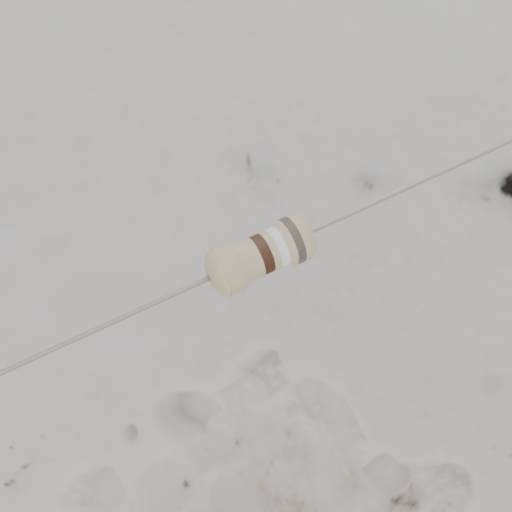
Resistor colour bands (in order): brown, white, gray